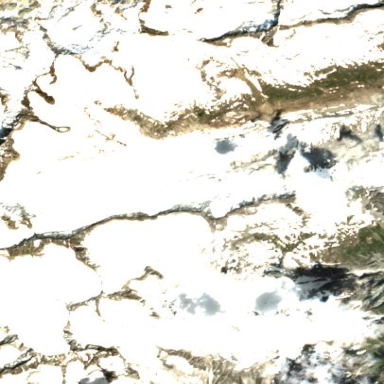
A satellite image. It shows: Majestic glacier in the distance.